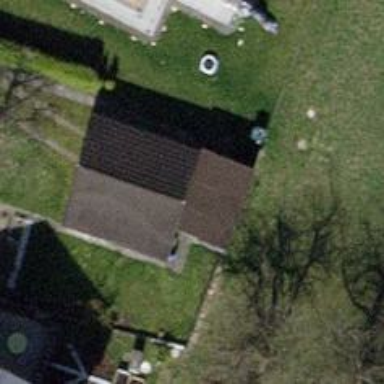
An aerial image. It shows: Shed.